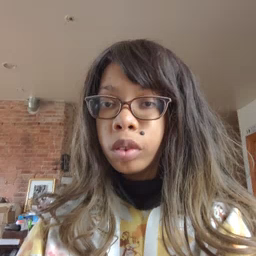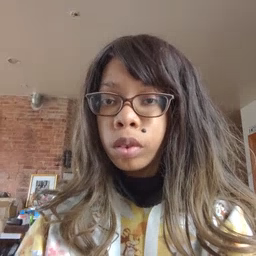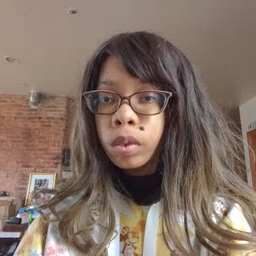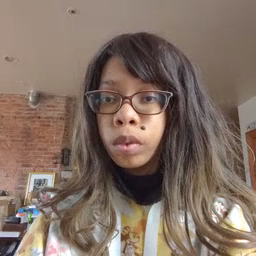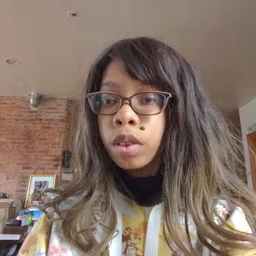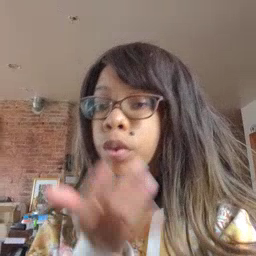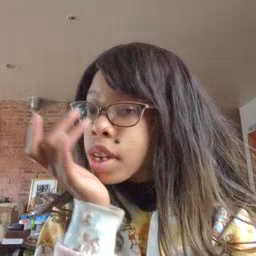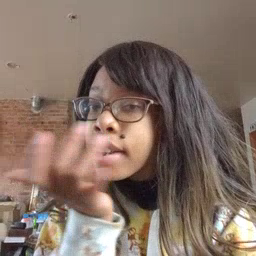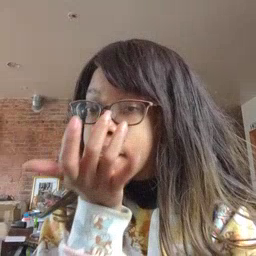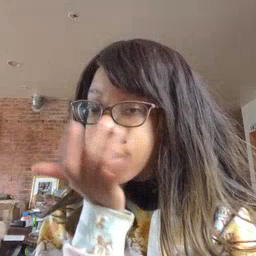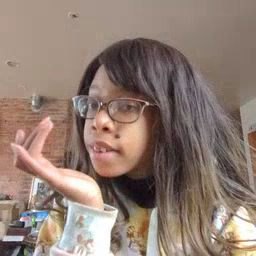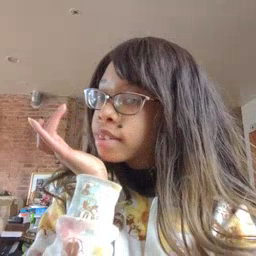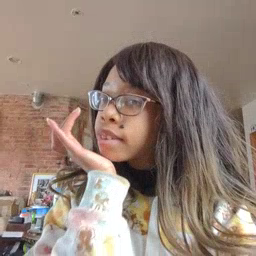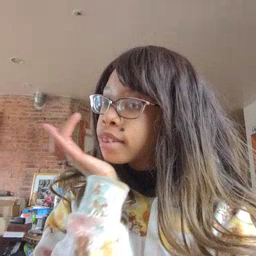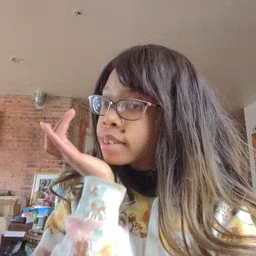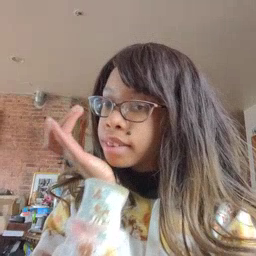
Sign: grass